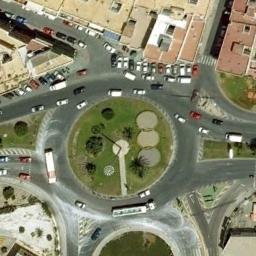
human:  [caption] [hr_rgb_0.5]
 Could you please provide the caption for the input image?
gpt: There are many cars at the roundabout .

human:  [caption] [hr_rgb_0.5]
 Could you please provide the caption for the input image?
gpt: The roundabout with some exits and entrances is surrounded by some buildings and some cars are driving on the roundabout .

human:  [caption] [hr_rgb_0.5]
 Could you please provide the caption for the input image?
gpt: The roundabout is on the grass next to buildings .

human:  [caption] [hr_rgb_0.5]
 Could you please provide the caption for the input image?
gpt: There are some buildings and a large lawn around the roundabout, And many cars are parked on both sides of the road near the roundabout .

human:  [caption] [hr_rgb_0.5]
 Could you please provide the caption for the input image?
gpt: There are some buildings and green lawns beside the roundabout .